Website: macys
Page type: gifting
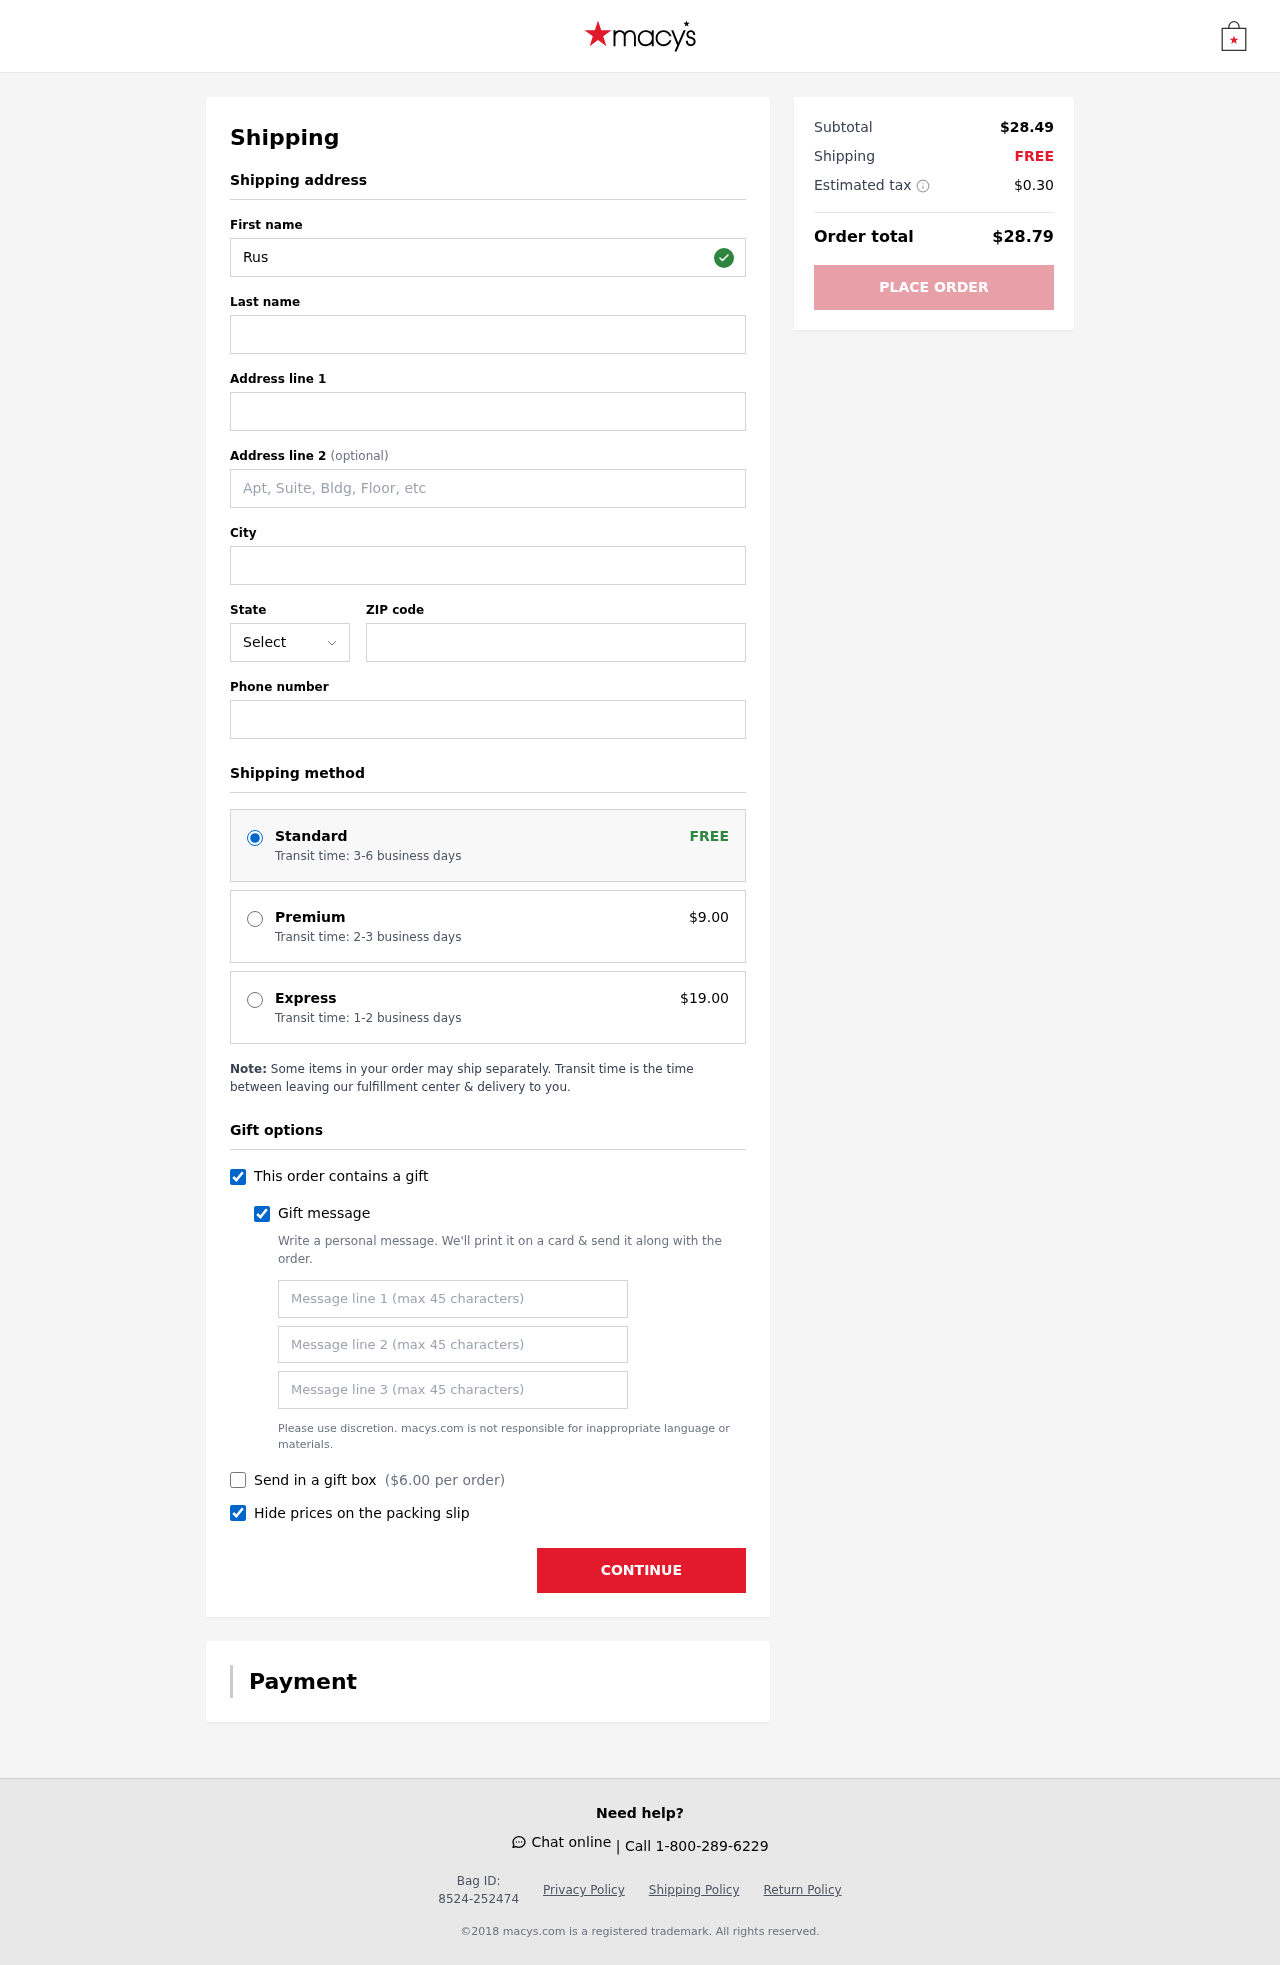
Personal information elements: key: PII_STATE_ABBR
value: KY
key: PII_FIRSTNAME
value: Russell
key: PII_LASTNAME
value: Johnson
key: PII_STREET
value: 35262 Martin Orchard
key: PII_CITY
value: Lake Eddieberg
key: PII_POSTCODE
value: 41762
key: PII_PHONE
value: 4514240918
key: PII_GIFT_MESSAGE
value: Hey Joshua! Thought these would be perfect for those late-night baking sessions we always talk about. Can't wait to see what delicious treats you whip up! Russell
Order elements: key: ORDER_SHIPPING_STANDARD
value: Transit time: 3-6 business days
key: ORDER_SHIPPING_PREMIUM
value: Transit time: 2-3 business days
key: ORDER_SHIPPING_PREMIUM_PRICE
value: $9.00
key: ORDER_SHIPPING_EXPRESS
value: Transit time: 1-2 business days
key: ORDER_SHIPPING_EXPRESS_PRICE
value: $19.00
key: ORDER_GIFT_BOX_PRICE
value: $6.00
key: ORDER_SUBTOTAL
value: $28.49
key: ORDER_SHIPPING_COST
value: FREE
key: ORDER_TAX
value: $0.30
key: ORDER_TOTAL
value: $28.79